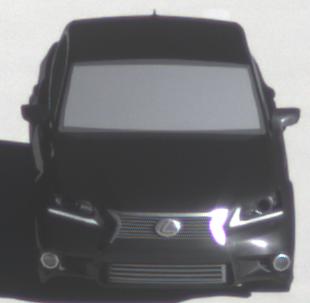
Make: Lexus
Model: GS 250
Detailed model: GS (L10)
Model produced from: 2012/06
Model produced until: 2013/12
Doors: 4
Color: black
Road condition: dry road
Daytime: morning or afternoon
Contrast: high contrast